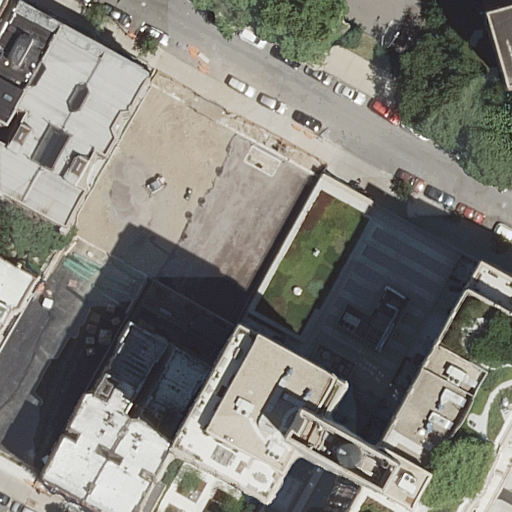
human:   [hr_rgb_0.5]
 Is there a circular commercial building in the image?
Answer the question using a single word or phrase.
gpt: no

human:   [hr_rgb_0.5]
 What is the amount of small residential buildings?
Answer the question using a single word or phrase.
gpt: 4

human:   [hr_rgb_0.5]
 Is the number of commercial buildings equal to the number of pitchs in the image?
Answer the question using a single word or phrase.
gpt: no

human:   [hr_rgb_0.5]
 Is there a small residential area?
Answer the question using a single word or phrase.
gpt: yes

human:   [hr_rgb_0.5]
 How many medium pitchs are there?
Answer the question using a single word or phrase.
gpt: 0

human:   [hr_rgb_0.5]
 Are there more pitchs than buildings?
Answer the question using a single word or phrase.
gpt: no

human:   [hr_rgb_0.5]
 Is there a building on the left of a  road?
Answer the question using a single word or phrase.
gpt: yes

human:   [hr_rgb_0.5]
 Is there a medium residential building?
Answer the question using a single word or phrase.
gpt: yes

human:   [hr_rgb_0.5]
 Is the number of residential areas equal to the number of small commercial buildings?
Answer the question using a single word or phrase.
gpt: no

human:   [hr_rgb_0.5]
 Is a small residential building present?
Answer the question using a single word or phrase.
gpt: yes

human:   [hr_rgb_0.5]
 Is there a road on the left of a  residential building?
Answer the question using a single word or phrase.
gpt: yes

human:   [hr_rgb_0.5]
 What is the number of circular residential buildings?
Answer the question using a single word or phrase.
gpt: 0

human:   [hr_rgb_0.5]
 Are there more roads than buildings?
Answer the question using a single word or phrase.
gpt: no

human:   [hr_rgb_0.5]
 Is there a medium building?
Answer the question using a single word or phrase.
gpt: yes

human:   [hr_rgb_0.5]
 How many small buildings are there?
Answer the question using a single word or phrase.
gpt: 4

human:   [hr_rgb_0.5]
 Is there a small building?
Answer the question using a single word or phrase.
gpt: yes

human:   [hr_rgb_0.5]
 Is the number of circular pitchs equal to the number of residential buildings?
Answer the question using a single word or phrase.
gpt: no

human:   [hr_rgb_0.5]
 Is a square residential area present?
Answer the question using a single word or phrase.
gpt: no

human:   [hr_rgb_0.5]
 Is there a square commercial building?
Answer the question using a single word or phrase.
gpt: no

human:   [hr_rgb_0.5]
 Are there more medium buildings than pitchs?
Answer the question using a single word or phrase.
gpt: yes

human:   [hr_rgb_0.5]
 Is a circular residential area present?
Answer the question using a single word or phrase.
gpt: no

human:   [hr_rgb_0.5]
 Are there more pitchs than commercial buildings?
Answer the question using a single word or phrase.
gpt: yes

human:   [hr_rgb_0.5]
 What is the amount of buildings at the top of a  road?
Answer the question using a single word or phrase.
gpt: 7

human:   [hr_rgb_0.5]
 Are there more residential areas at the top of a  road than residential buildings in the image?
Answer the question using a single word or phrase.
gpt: no

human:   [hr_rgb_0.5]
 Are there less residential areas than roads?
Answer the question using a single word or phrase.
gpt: yes

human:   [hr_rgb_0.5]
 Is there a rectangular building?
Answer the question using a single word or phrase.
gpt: yes

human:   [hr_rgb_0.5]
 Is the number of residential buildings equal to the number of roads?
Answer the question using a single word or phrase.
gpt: no

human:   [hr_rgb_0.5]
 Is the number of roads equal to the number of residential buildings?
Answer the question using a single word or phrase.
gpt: no

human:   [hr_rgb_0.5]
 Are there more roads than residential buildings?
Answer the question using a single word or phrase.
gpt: no

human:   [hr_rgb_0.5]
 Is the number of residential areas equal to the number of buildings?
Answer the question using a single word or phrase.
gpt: no

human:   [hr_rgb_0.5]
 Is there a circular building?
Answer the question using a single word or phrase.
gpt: no

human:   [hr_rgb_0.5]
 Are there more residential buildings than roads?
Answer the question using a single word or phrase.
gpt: yes

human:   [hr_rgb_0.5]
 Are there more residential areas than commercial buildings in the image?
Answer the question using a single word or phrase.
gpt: yes

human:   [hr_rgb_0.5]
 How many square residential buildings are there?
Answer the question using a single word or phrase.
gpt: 0

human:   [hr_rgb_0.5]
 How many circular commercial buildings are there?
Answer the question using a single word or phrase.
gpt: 0

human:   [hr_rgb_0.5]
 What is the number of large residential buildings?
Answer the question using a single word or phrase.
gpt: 1